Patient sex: F
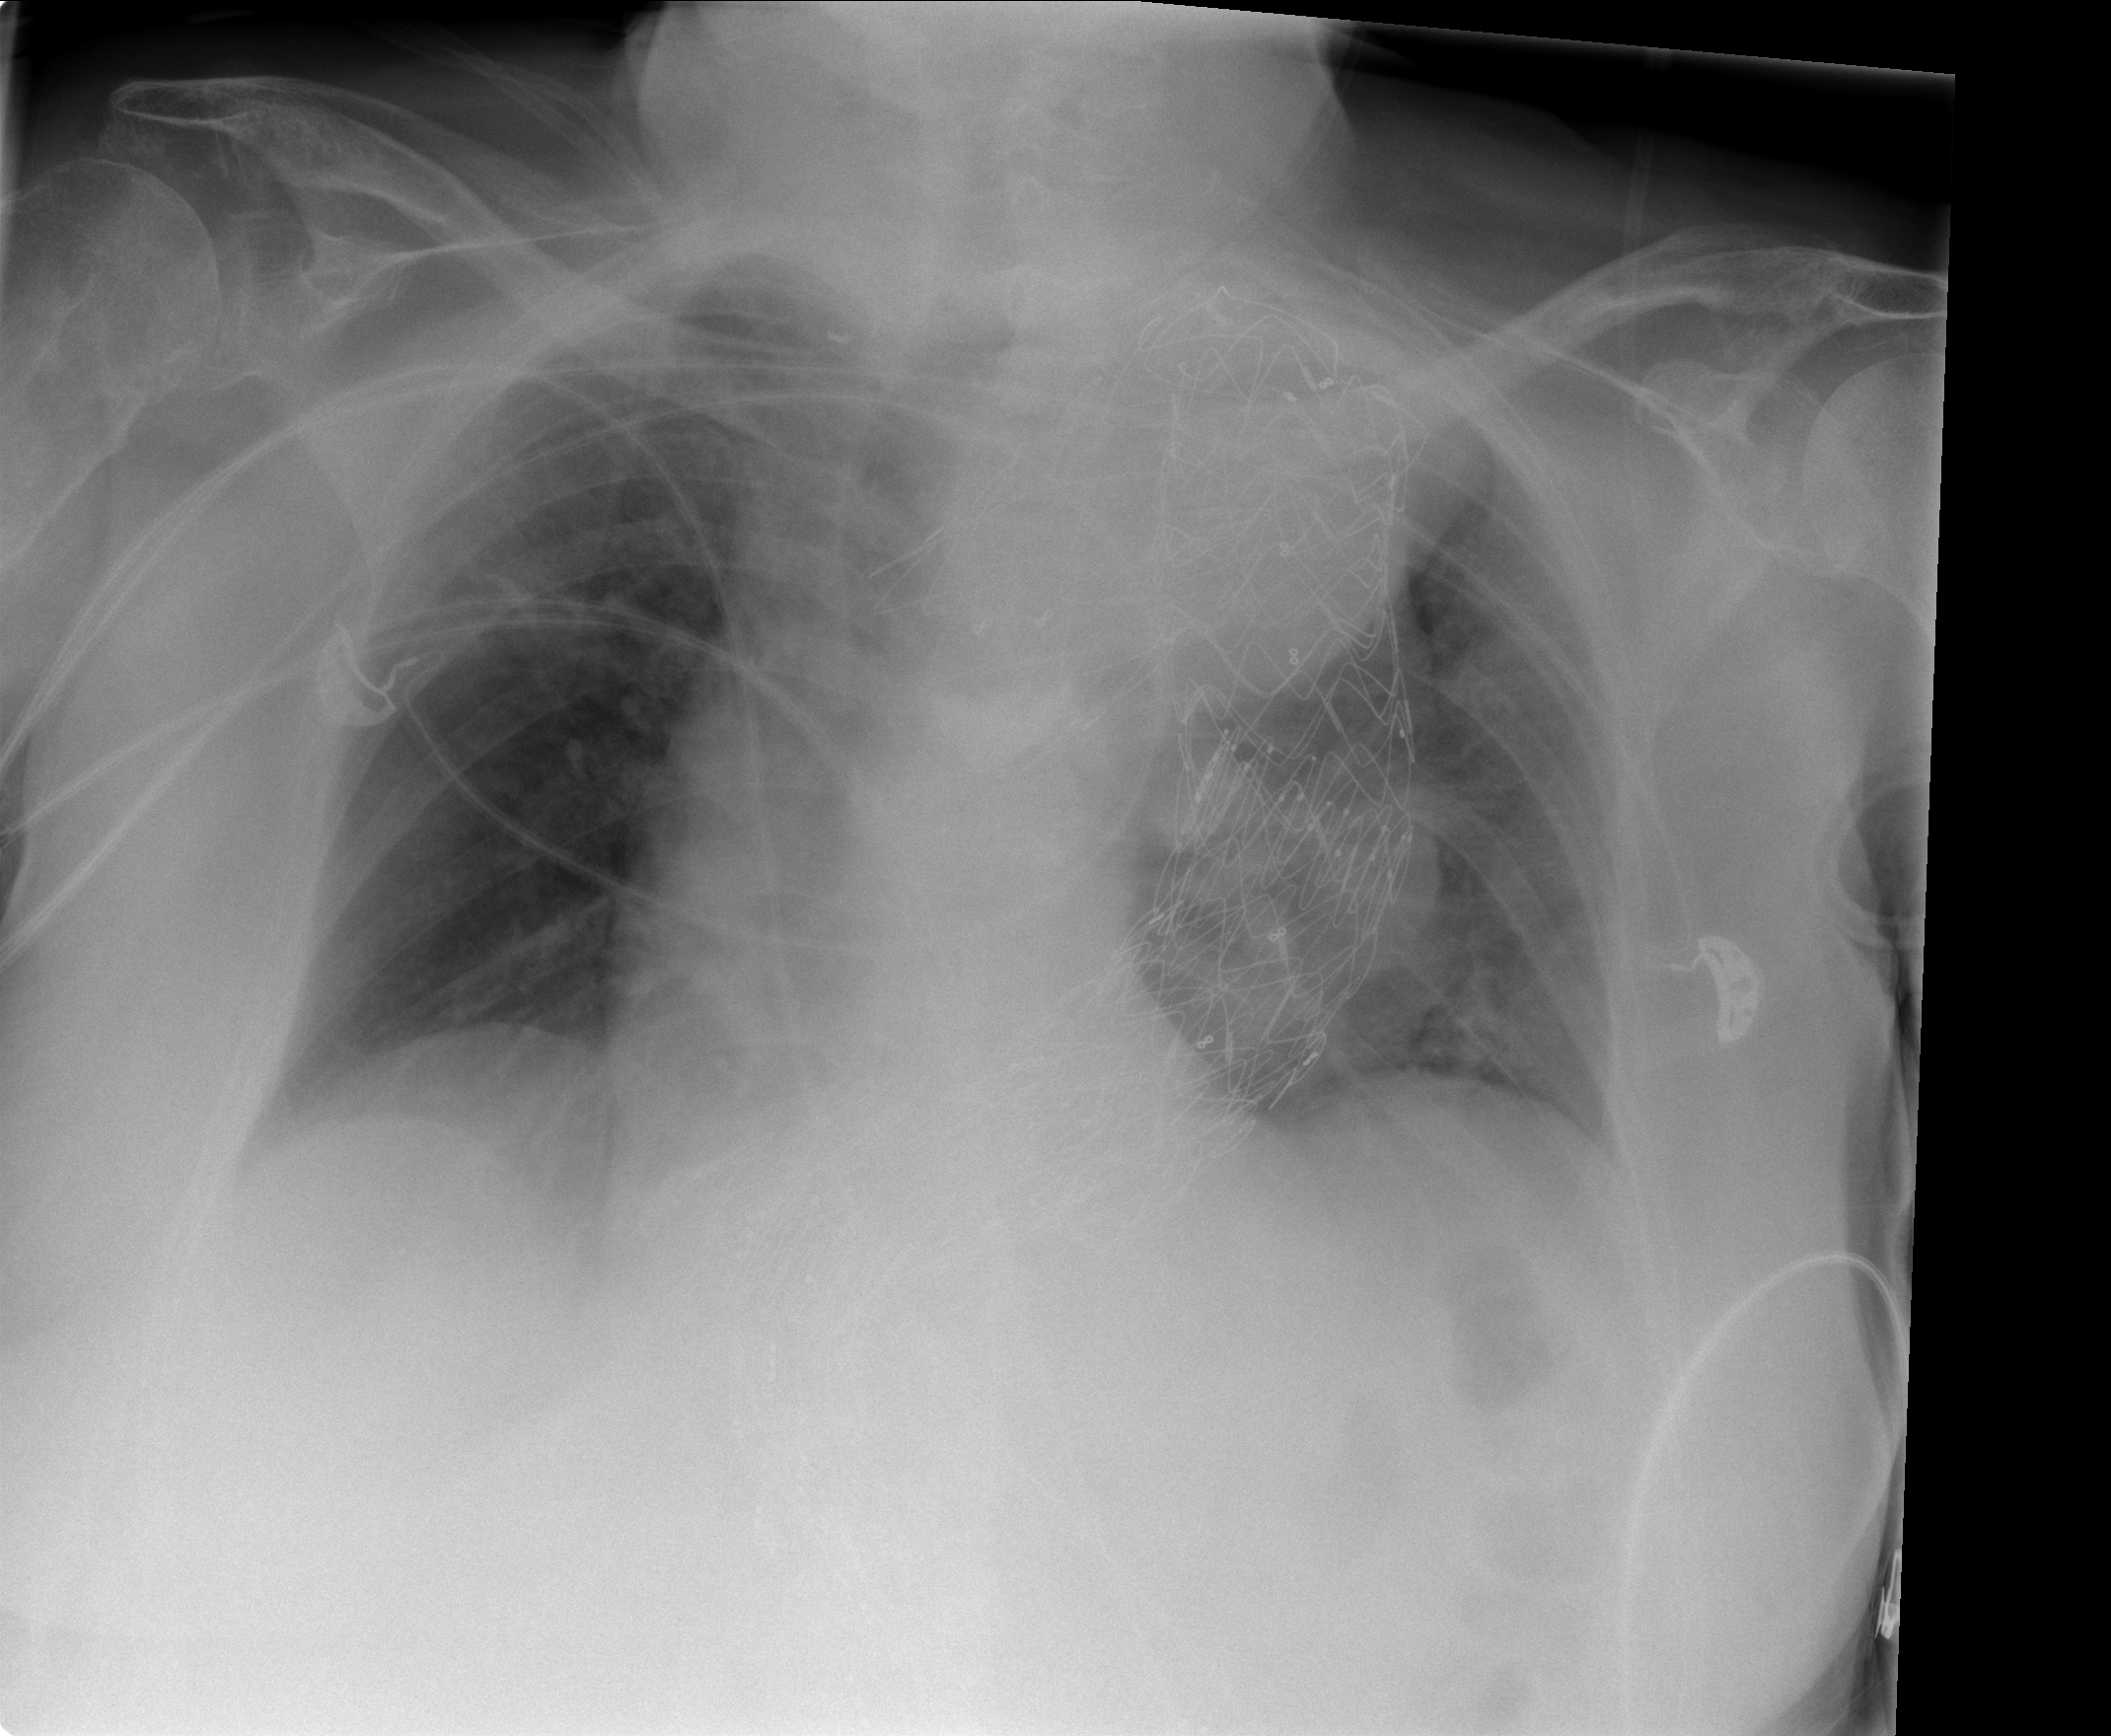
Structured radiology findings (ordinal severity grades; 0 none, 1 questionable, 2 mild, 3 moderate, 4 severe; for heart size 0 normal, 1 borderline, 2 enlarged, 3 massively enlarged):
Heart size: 2
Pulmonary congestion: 0
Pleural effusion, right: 0
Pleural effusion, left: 0
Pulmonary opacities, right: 0
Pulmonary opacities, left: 0
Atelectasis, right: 2
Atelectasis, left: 2